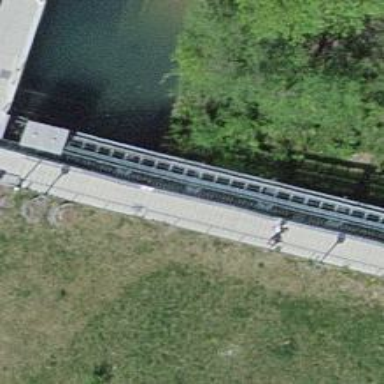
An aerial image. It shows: Retaining wall.